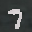
Label: 7